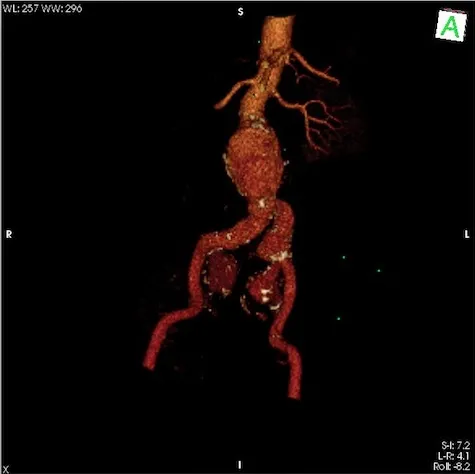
Angiotomografia pre-operatoria em reconstrucao 3D.
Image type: radiology (ct)